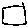
Label: square